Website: walmart
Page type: payment
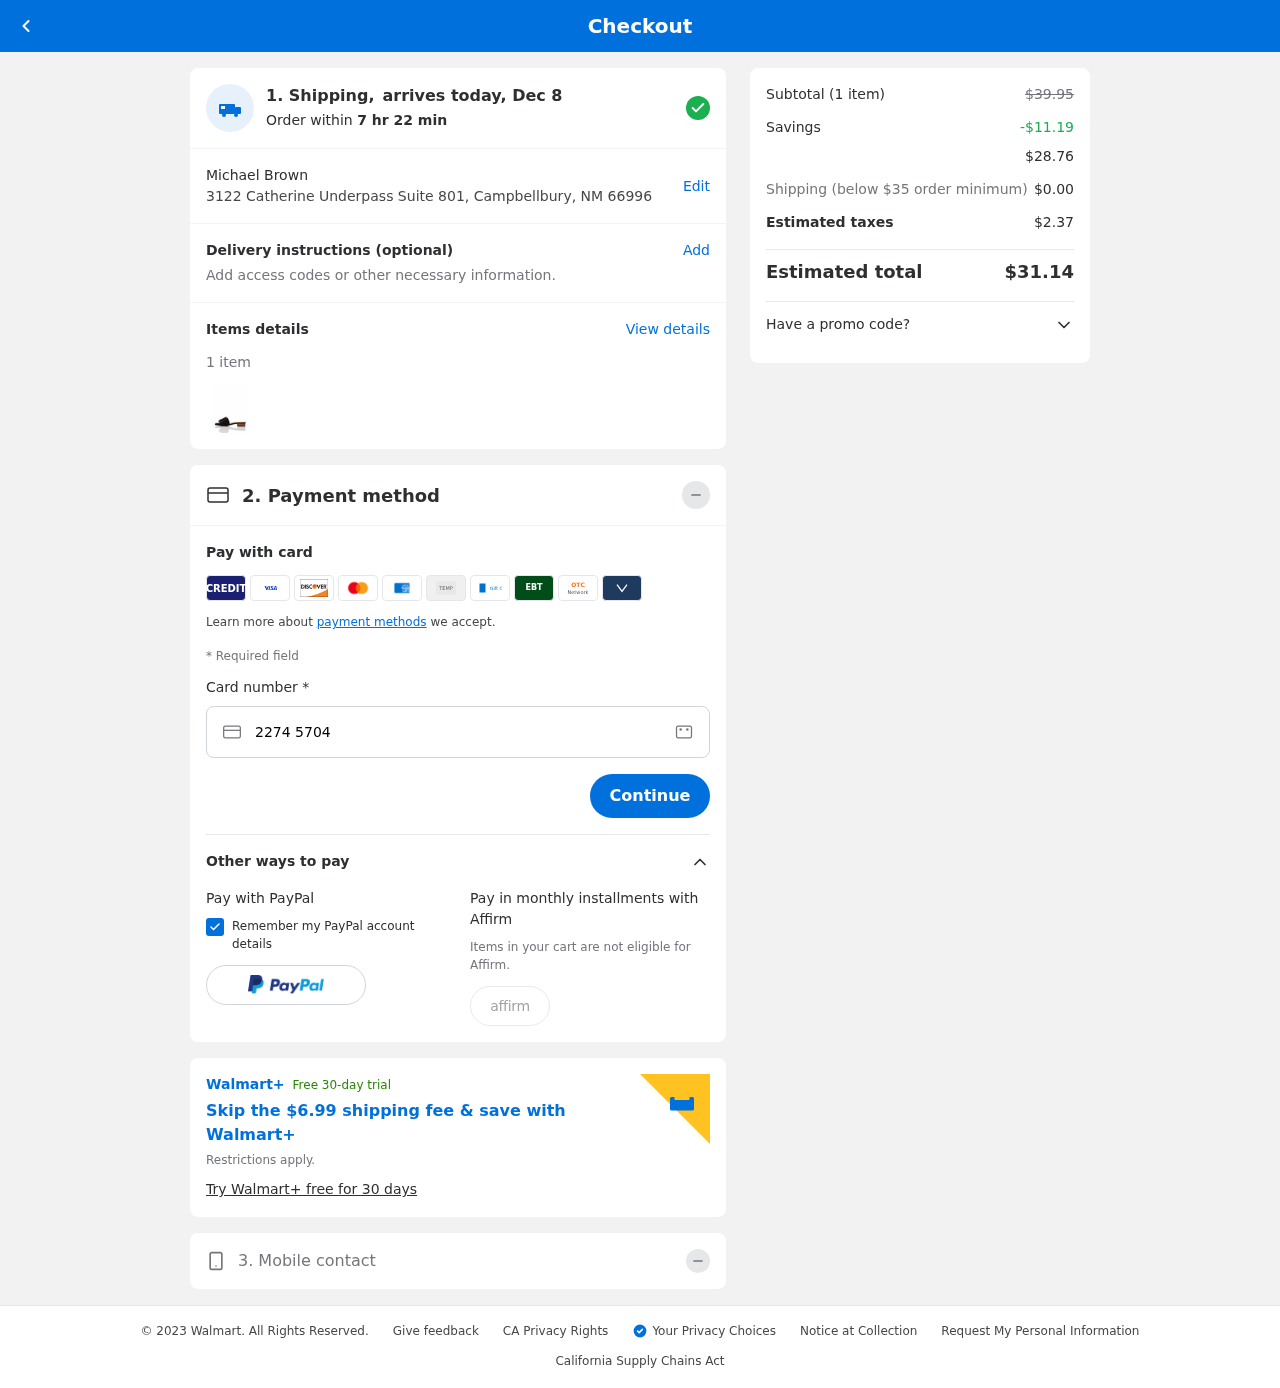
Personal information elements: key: PII_FULLNAME
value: Michael Brown
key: PII_STREET
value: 3122 Catherine Underpass Suite 801
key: PII_CITY_STATE_ZIP
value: Campbellbury, NM 66996
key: PII_CARD_NUMBER
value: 2274 5704 4185 1356
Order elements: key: ORDER_DELIVERY_DATE
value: Dec 8
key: ORDER_NUM_ITEMS
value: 1
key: ORDER_SUBTOTAL_BEFORE_SAVINGS
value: $39.95
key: ORDER_SAVINGS
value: -$11.19
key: ORDER_SUBTOTAL
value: $28.76
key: ORDER_SHIPPING_COST
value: $0.00
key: ORDER_TAX
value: $2.37
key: ORDER_TOTAL
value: $31.14